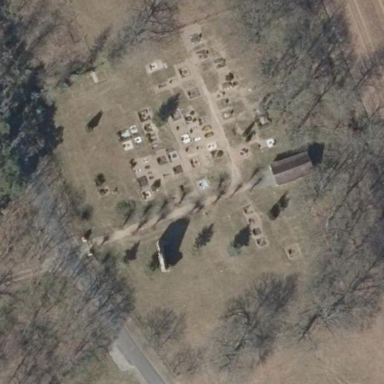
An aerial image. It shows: Cemetery.